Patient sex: M
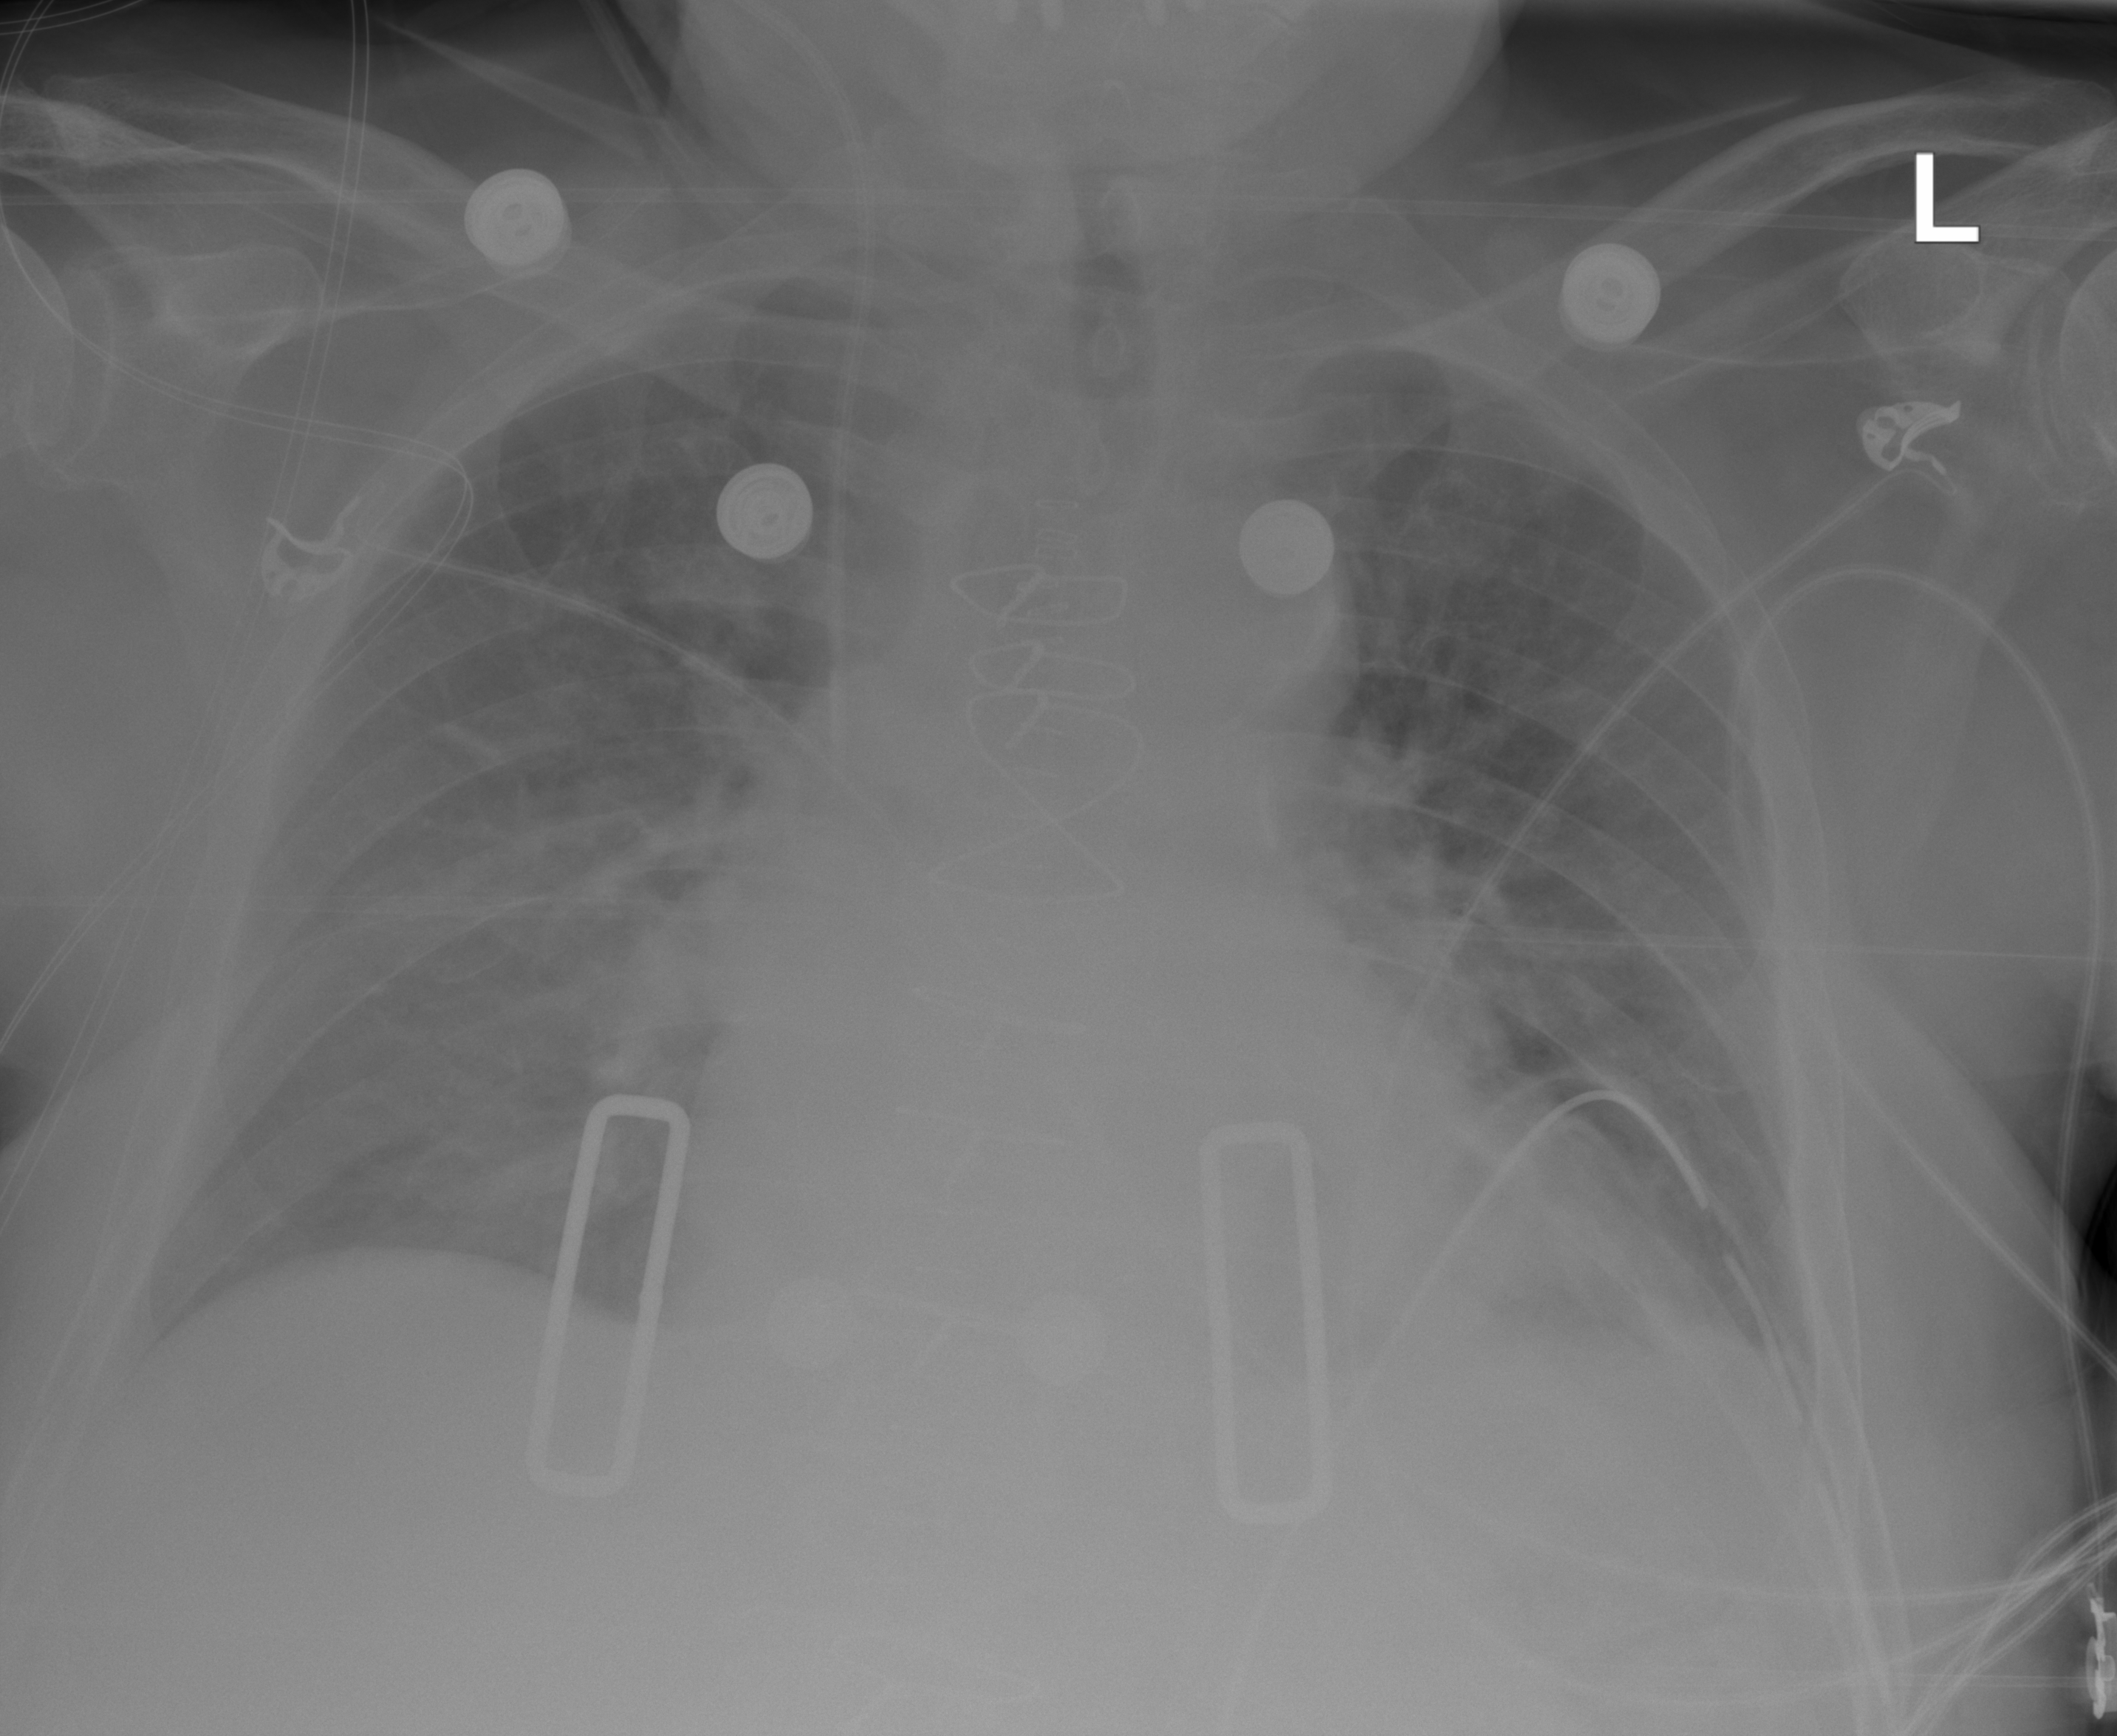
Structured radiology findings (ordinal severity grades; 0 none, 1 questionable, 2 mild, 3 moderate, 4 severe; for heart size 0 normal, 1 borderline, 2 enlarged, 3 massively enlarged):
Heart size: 2
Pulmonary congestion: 0
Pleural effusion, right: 0
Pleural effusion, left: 0
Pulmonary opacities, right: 0
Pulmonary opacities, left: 0
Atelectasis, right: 0
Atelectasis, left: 2